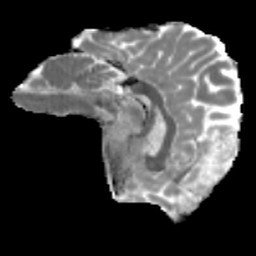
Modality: MD
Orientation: sagittal
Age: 26
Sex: male
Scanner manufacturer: siemens
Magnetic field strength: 3 T
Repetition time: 3.5 s
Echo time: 0.086 s